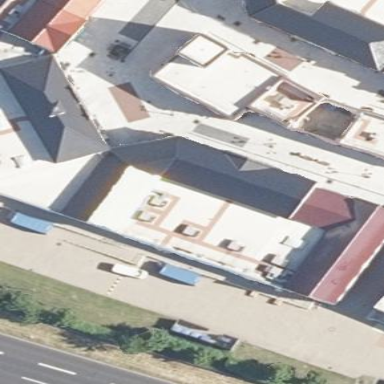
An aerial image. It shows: Retail building that is clothes shop.